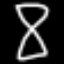
Label: hourglass